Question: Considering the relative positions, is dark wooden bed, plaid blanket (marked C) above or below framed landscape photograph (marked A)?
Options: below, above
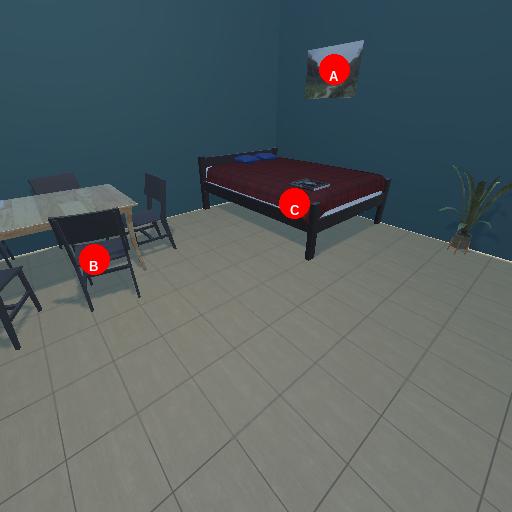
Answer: below